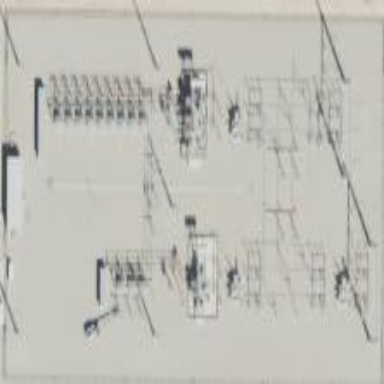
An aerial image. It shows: Power substation specializing in generation.